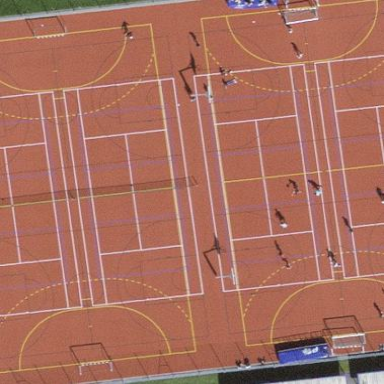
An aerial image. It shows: Basketball court on leisure land pitch.